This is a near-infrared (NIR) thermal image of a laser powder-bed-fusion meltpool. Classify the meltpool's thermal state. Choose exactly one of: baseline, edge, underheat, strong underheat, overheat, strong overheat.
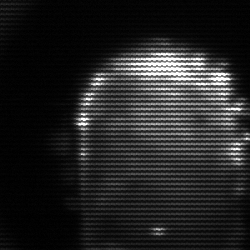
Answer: baseline